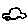
Label: car